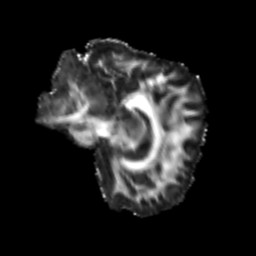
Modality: FA
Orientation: sagittal
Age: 25
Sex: female
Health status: healthy
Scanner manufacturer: siemens
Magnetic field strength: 3 T
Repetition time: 3.6 s
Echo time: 0.0964 s